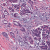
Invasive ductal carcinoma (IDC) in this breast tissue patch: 0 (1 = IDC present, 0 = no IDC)